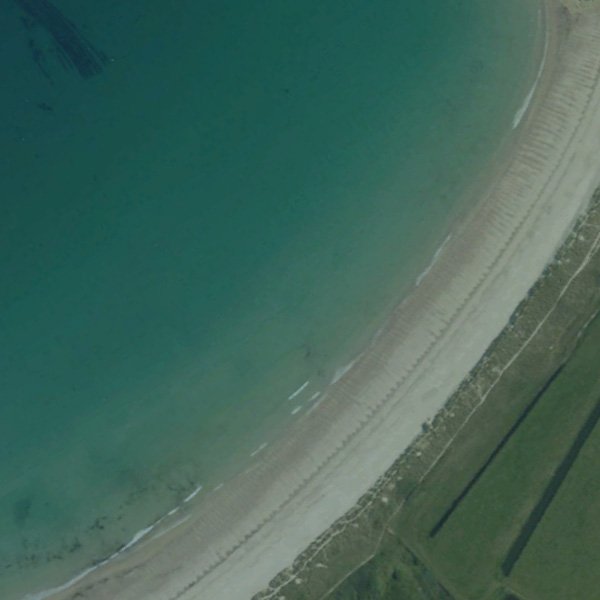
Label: Beach